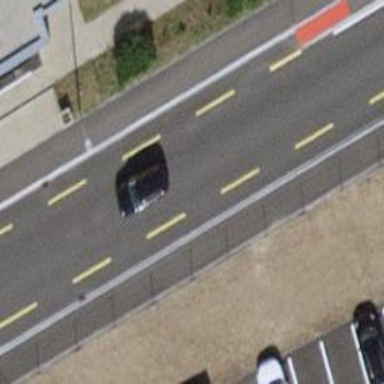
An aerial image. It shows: Tertiary road with asphalt surface. There is separate sidewalk on one side and cycle lane on the left.